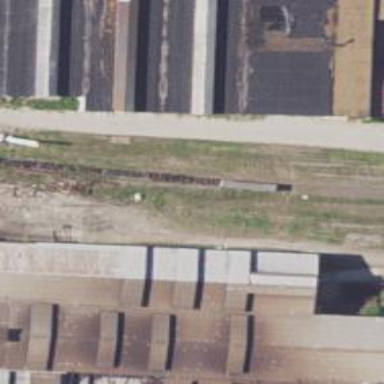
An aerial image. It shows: Abandoned railway.